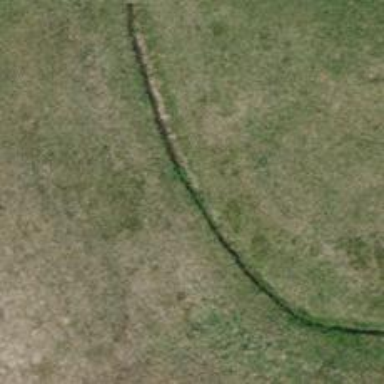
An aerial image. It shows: Ditch in the surroundings.